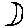
Label: moon